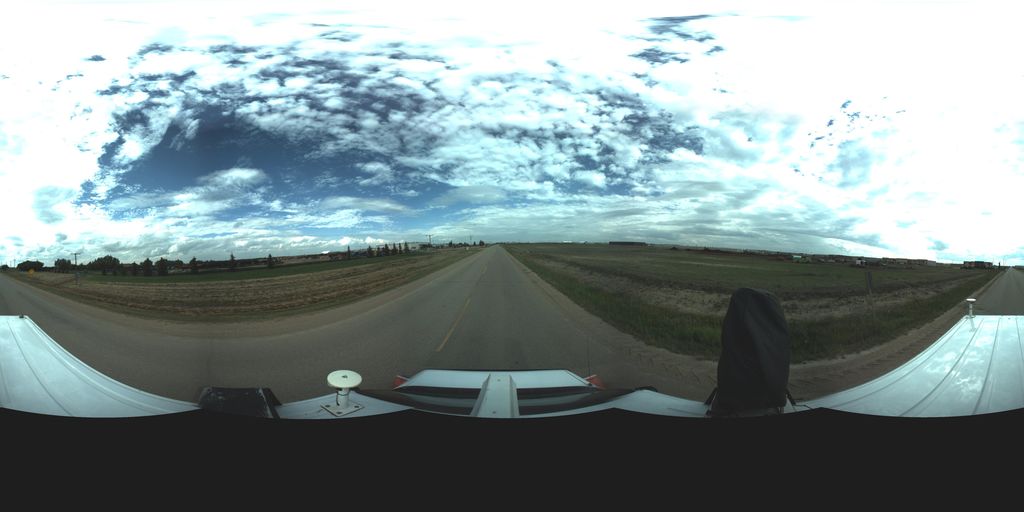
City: saskatoon